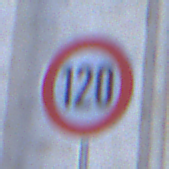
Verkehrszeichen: Geschwindigkeit120
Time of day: SunriseSunset
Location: Outdoor (Urban)
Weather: Clear
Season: NotSpecified
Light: Natural